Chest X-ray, AP view. Patient: 20 years old, sex M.
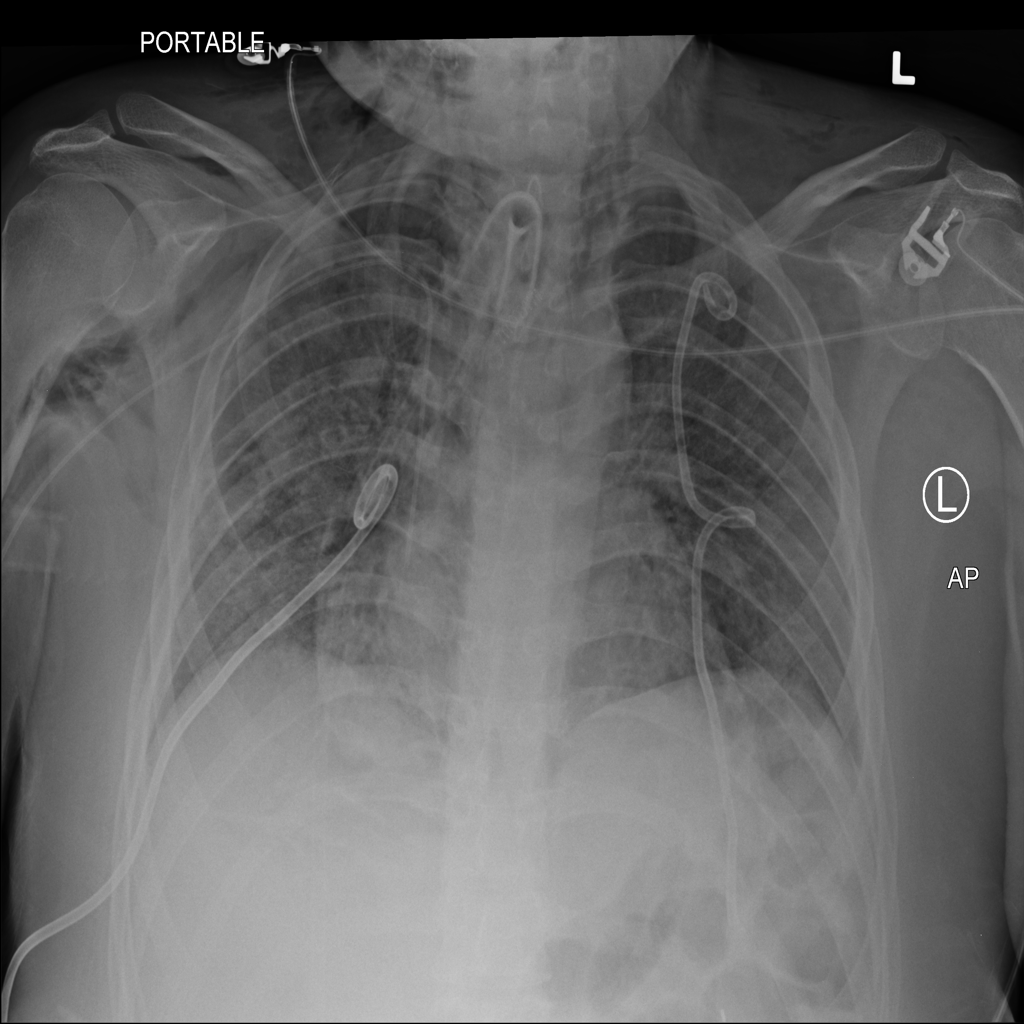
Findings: Emphysema